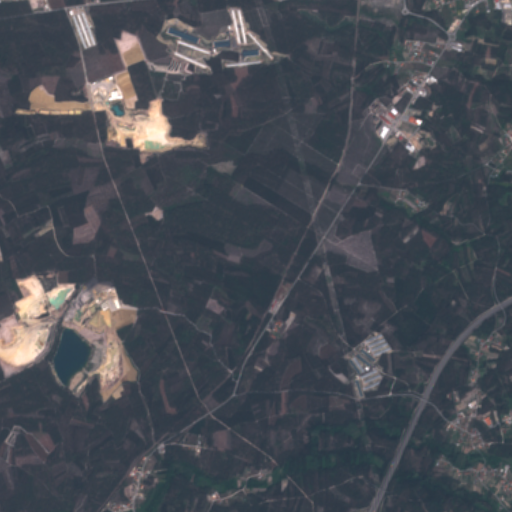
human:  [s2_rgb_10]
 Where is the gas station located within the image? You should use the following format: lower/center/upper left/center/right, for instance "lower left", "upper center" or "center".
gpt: The gas station is located in the upper right of the image.
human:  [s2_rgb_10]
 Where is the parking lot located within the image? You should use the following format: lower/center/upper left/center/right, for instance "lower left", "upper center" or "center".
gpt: The parking lot is located in the lower right of the image.
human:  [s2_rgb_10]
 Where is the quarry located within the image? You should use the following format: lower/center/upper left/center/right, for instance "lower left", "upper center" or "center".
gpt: The quarry is located in the left of the image.
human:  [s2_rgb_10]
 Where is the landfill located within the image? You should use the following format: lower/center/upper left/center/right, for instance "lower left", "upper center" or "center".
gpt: There is no landfill in the image.